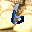
Label: 6